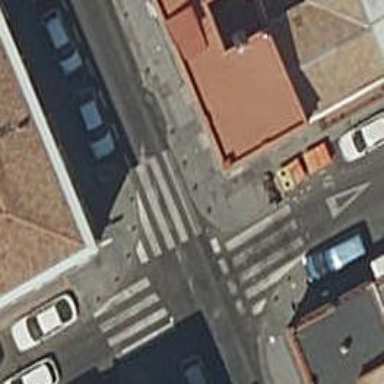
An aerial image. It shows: Uncontrolled crossing on the road.